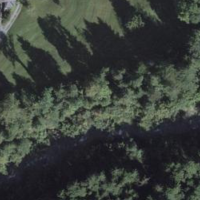
EUNIS habitat code: 44
Species observed at this site:
Mercurialis perennis
Chelidonium majus
Clematis vitalba
Tussilago farfara
Lamium galeobdolon